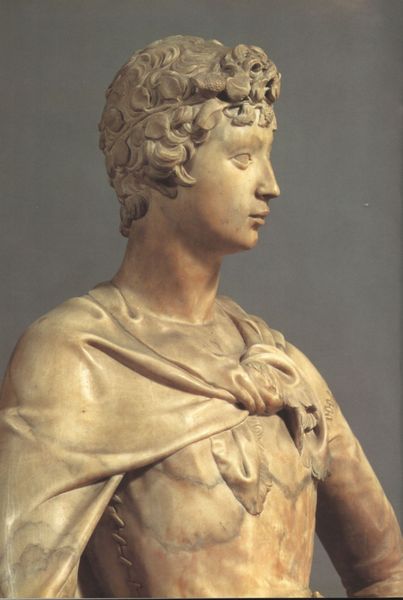
Titel: Marmor-David
Künstler: Donatello
Institution: Florenz, Bargello
Schlagwörter: blätter, umhang, brust, grau, haar, marmor, tuch, hemd, jung, arm, falten, gesicht, haarschmuck, knoten, hals, gewand, mantel, brustbild, locken, schultern, schön, skulptur, statue, könig, büste, faden, junge, naht, stola, dünn, foto, soldat, kranz, lorbeerkranz, ganzkörper, jüngling, prinz, orleans, staue, latein, st. martin, credere